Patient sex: F
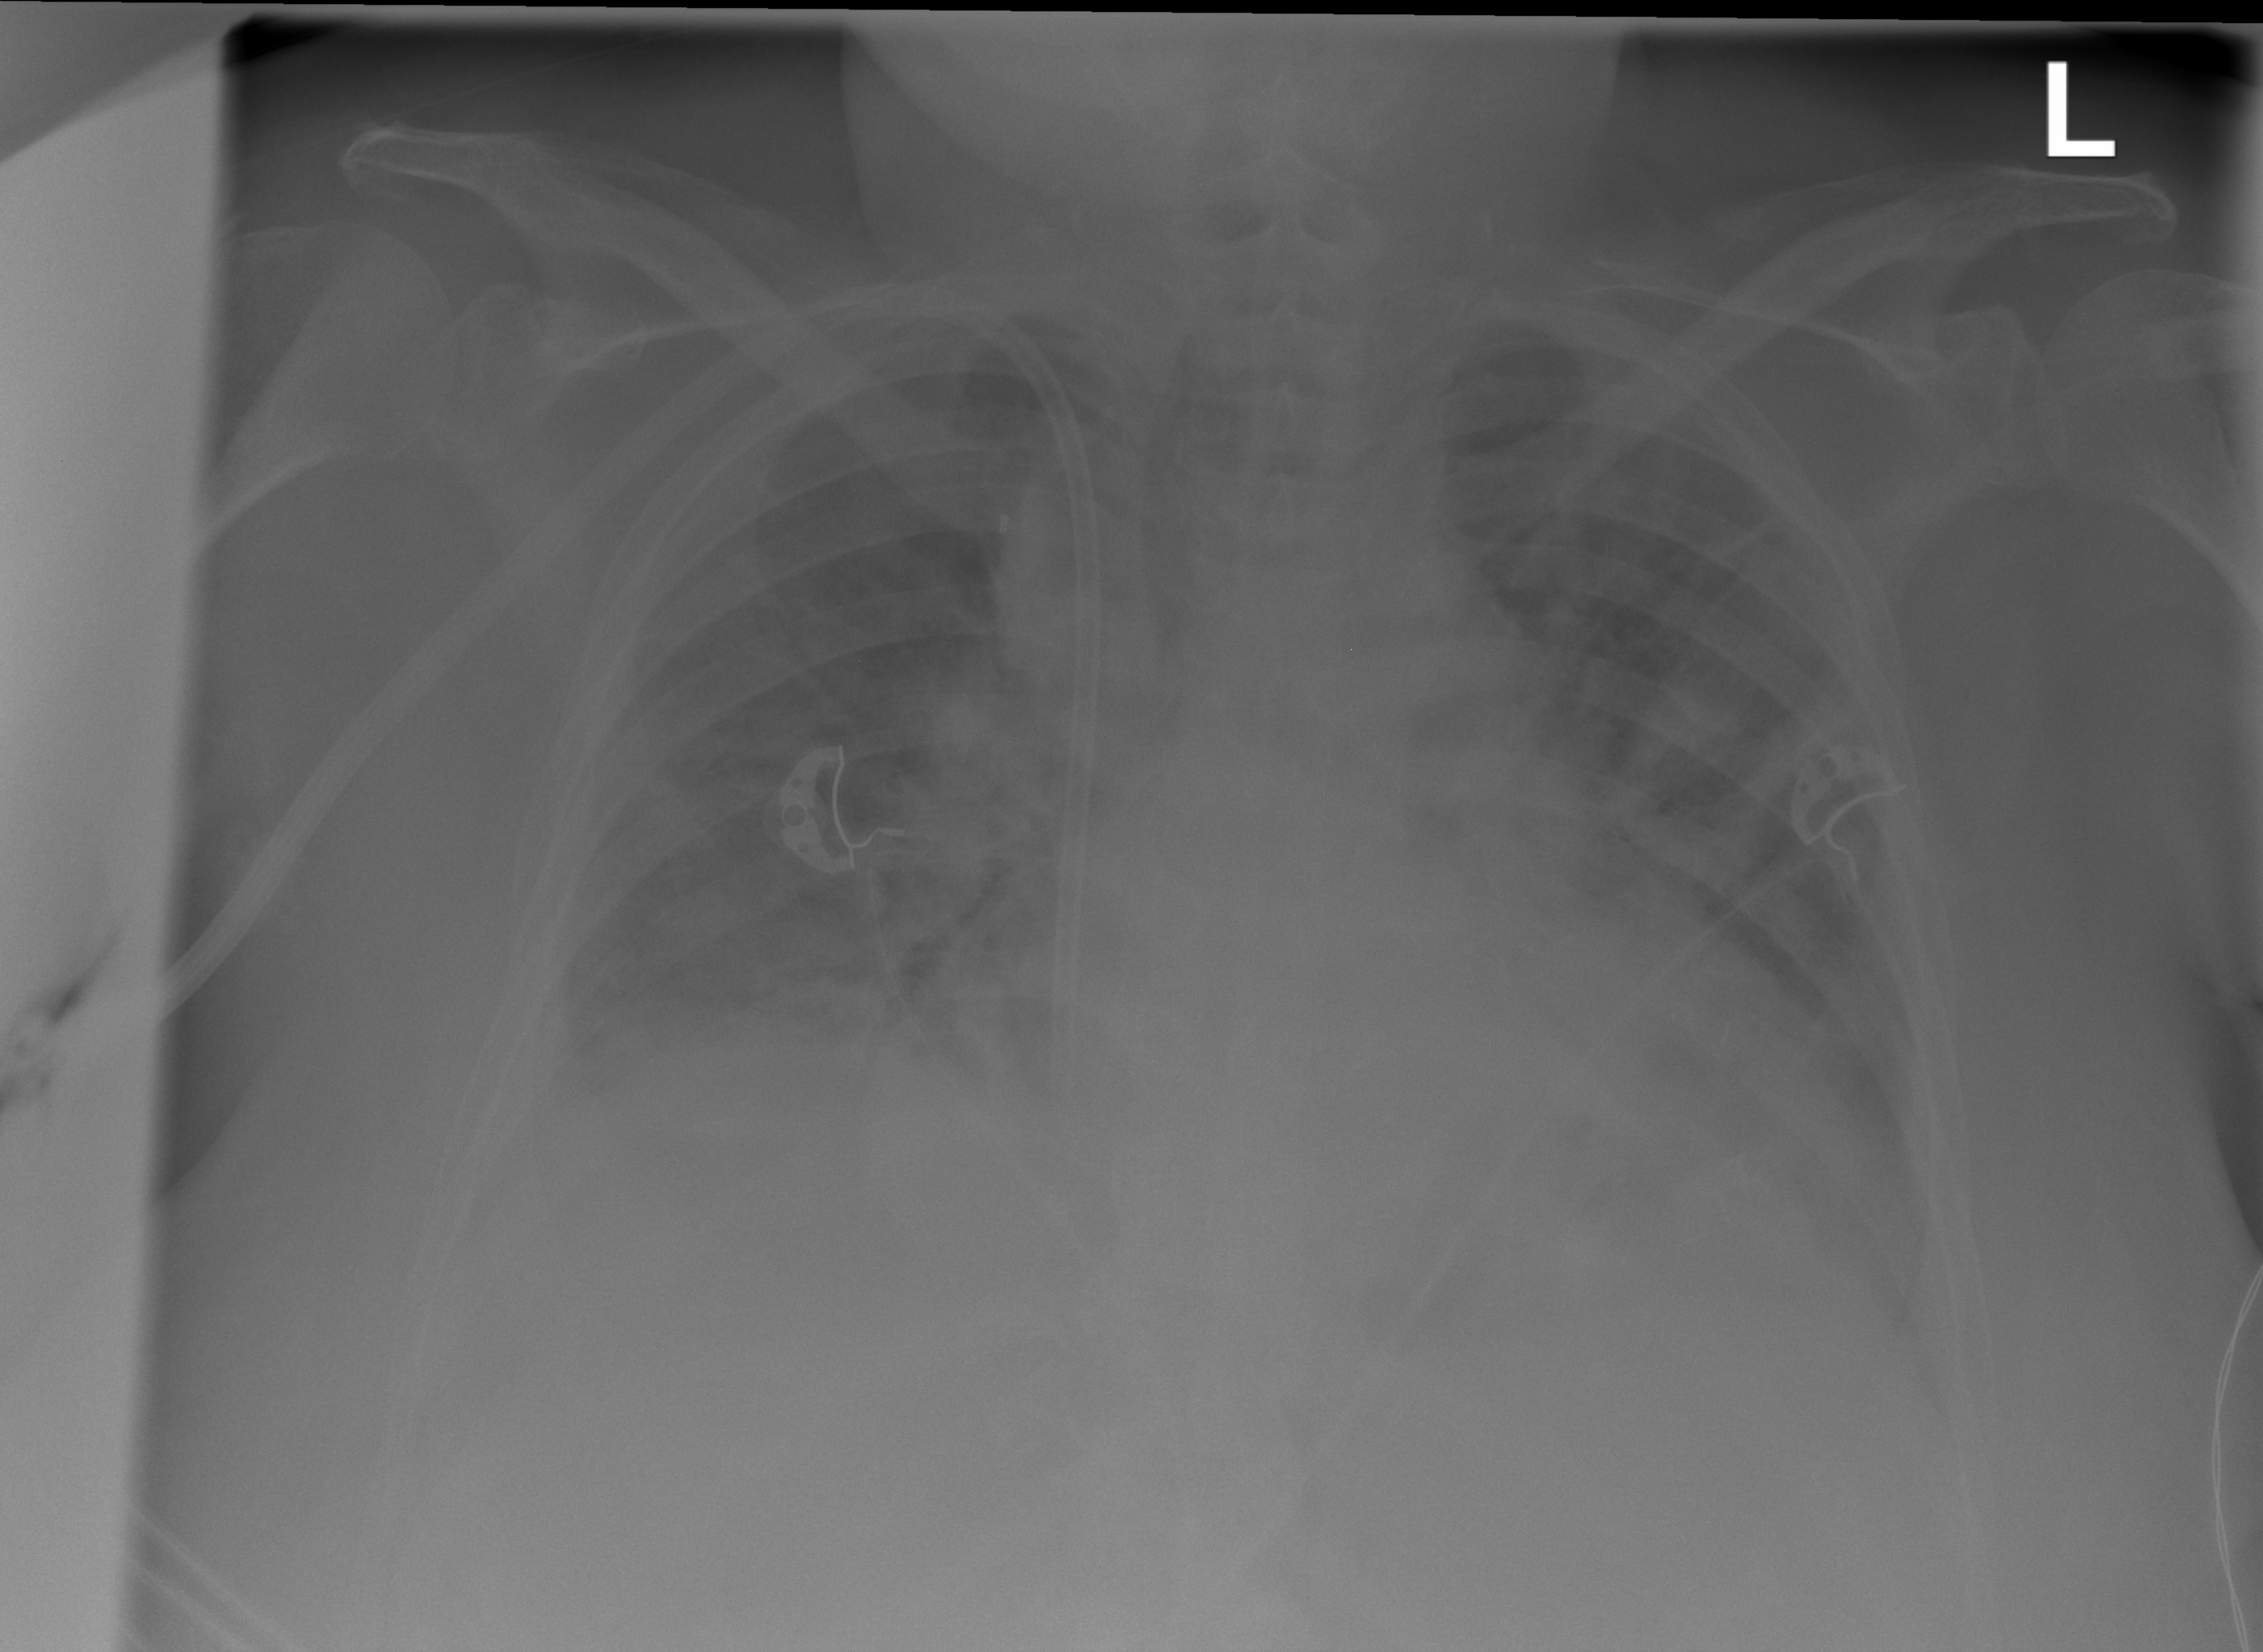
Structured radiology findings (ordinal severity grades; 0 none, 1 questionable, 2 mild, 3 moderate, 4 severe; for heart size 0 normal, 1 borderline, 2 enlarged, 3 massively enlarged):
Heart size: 2
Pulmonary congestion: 2
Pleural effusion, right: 2
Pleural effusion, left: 1
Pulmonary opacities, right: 2
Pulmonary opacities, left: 3
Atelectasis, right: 2
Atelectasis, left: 2